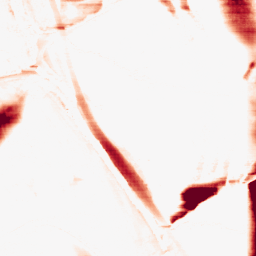
Category: morphological
Decomposition family: morphological_rect
Decomposition parameters: operation: opening
width: 50
height: 3
Upsampling method: sinc_blackman
Upsampling parameters: scale: 4
kernel_size: 8
Upsampling scale: 4